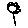
Label: flower